RGB frame:
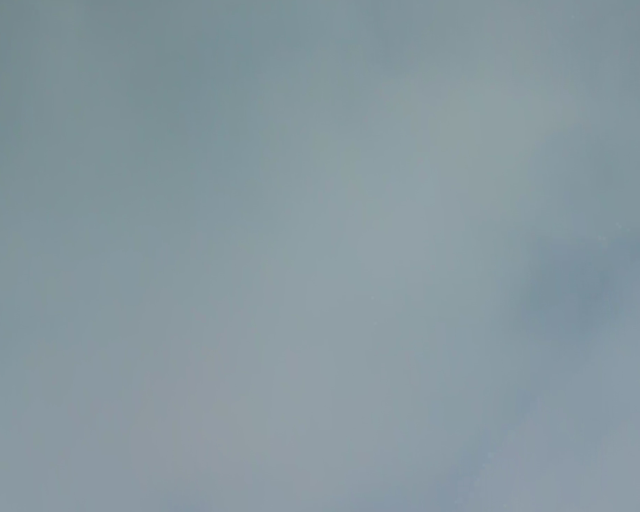
Thermal frame:
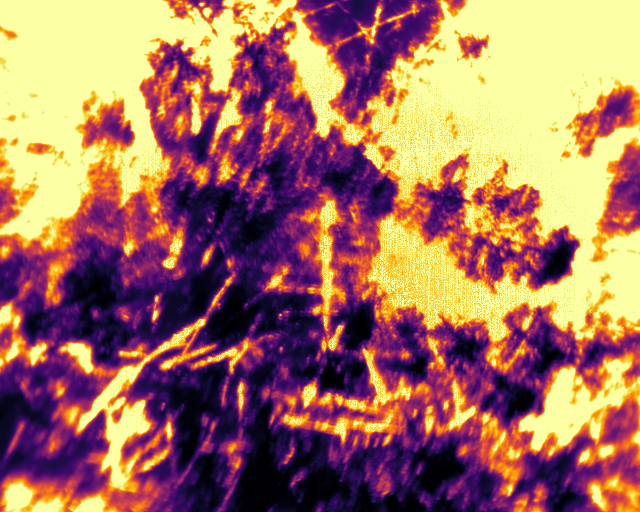
Captured: 2026-02-27 02:38:59
Pixels at or above 80 °C: 276444 (fraction of frame: 0.8436)